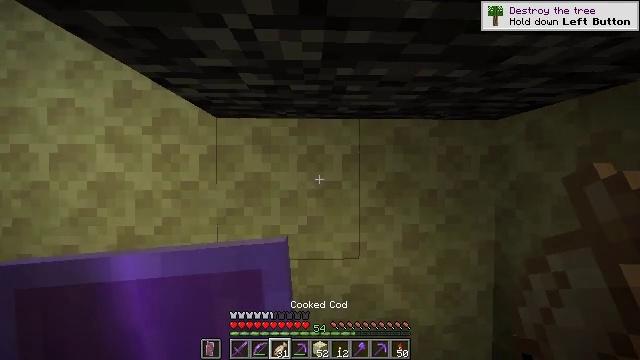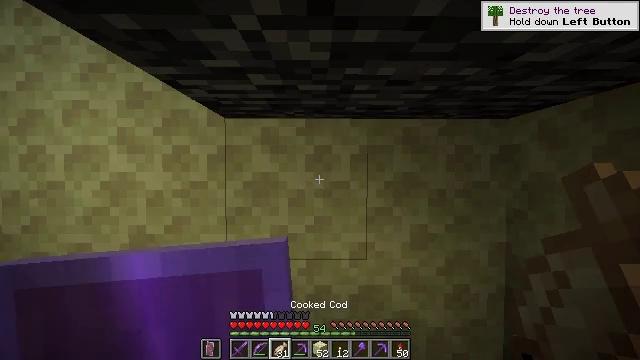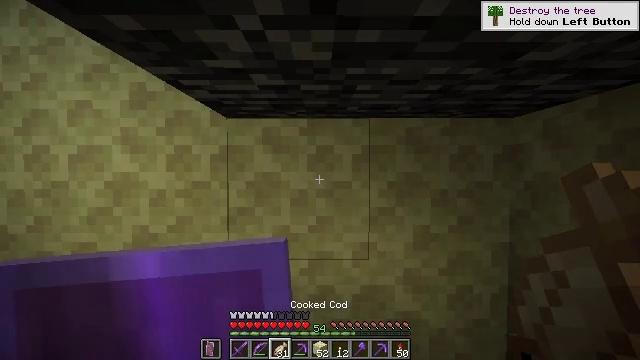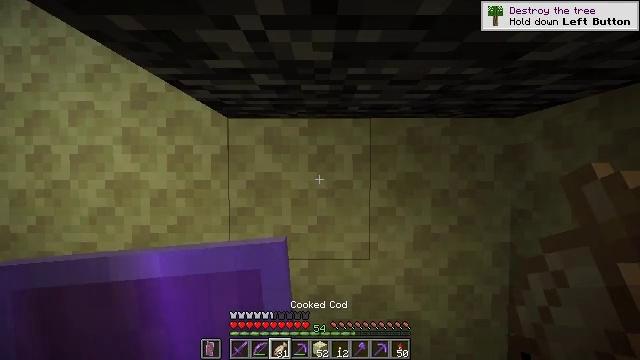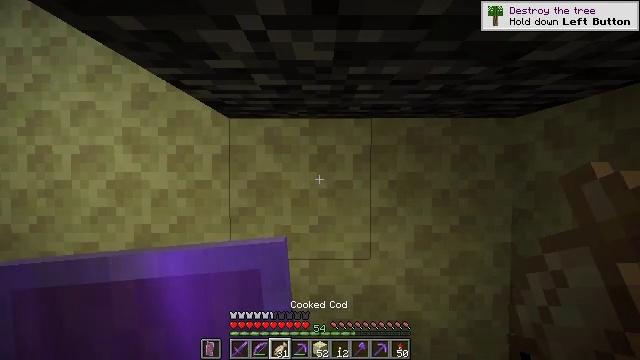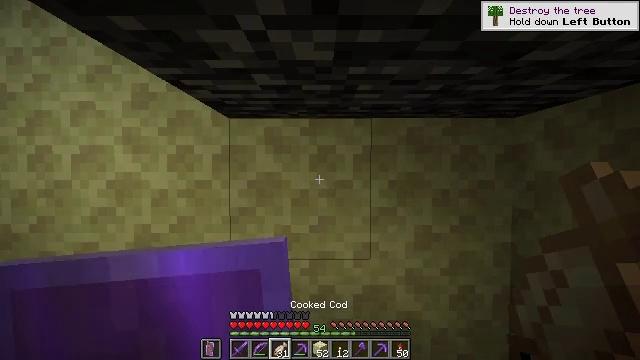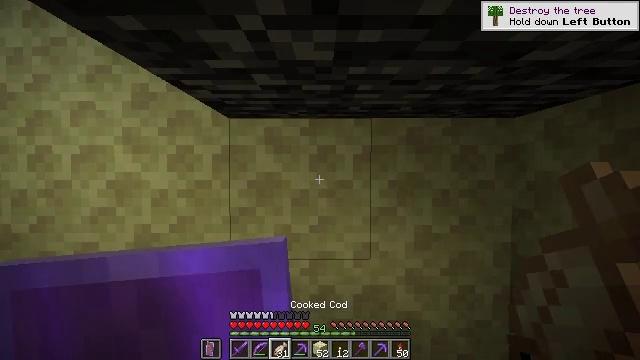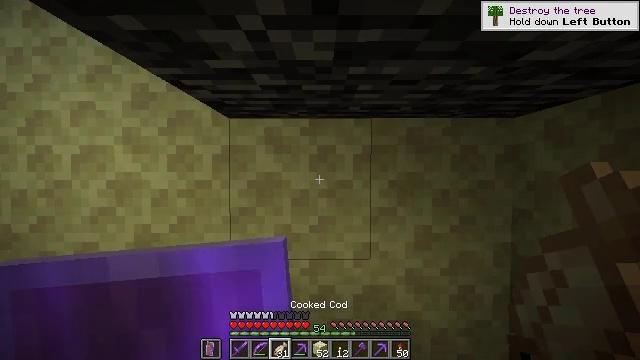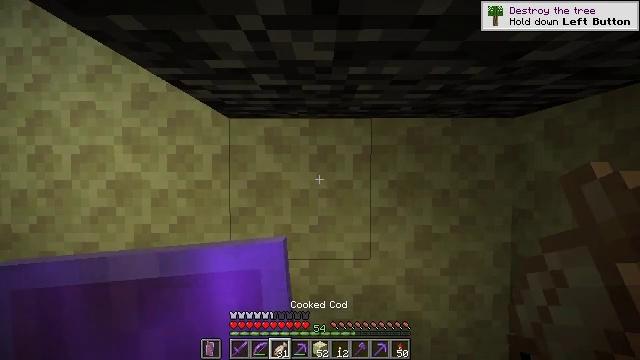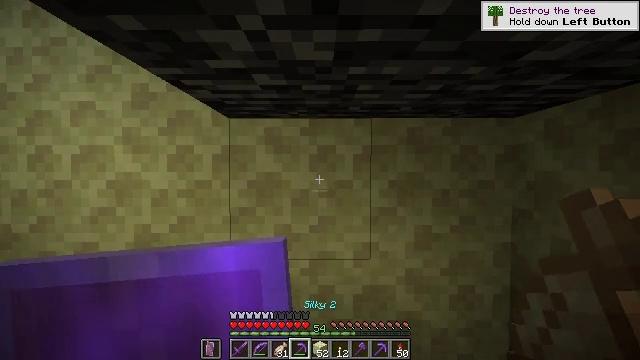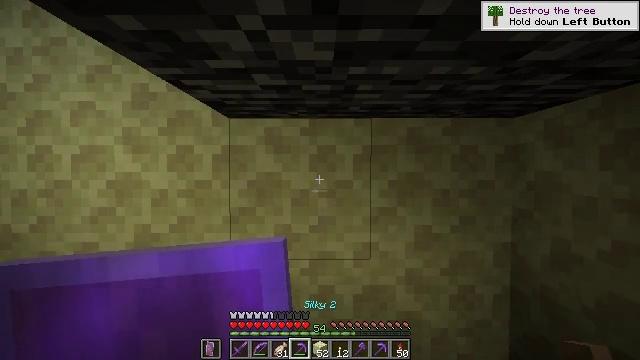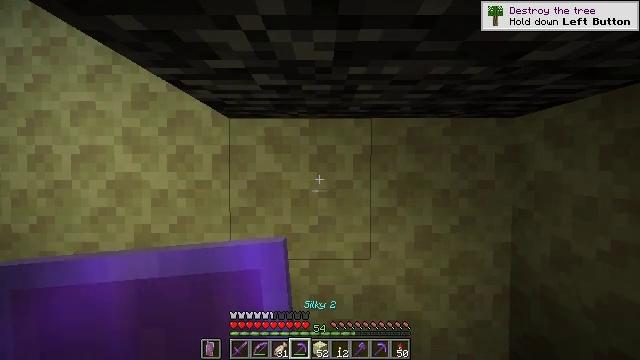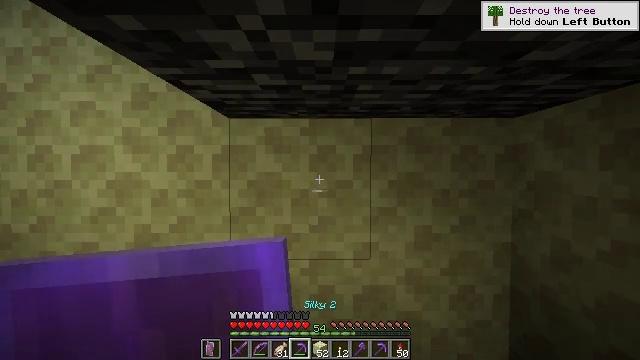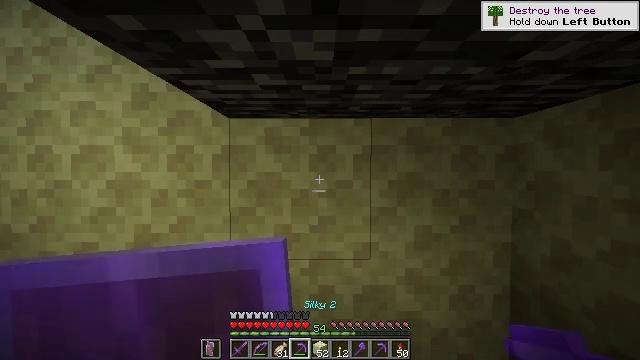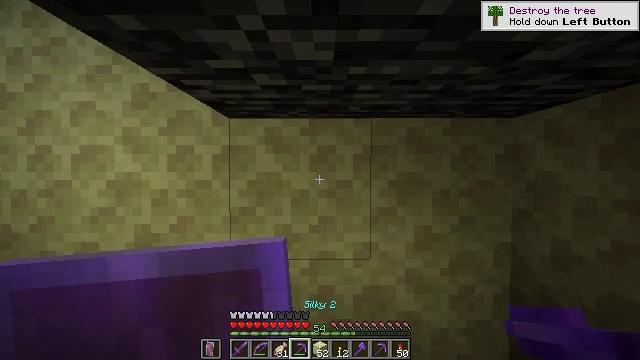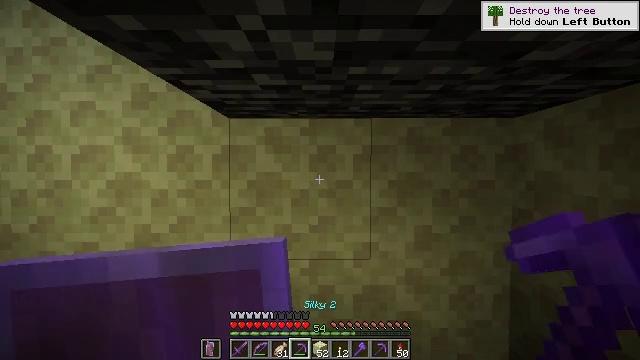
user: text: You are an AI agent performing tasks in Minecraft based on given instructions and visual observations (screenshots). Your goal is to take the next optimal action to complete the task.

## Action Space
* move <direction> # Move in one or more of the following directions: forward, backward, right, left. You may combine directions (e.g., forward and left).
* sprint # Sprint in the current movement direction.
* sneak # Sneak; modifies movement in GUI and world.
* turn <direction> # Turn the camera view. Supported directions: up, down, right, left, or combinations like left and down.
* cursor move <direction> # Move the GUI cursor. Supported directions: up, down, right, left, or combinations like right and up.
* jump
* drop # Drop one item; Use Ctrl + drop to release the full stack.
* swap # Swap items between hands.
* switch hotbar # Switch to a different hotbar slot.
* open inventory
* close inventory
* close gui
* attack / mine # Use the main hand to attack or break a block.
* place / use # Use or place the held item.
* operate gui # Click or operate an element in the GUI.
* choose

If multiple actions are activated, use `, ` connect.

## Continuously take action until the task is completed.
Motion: motion action
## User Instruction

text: Dig the end stone for building materials.
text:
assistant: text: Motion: turn left
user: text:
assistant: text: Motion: no_op
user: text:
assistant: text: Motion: no_op
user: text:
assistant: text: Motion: no_op
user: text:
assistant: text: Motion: no_op
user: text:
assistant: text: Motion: no_op
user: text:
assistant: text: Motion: no_op
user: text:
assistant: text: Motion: no_op
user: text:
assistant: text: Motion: no_op
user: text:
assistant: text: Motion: no_op
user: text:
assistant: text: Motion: no_op
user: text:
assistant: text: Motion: no_op
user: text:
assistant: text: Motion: no_op
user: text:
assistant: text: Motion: no_op
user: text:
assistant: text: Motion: no_op
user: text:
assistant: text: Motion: no_op
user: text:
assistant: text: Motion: attack / mine
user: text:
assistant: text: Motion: attack / mine
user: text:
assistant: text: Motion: attack / mine
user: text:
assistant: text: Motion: attack / mine
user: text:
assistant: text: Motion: attack / mine
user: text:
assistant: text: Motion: attack / mine
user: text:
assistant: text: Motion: attack / mine
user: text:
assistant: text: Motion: attack / mine
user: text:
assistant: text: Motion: attack / mine
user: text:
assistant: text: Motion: attack / mine
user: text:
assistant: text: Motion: attack / mine
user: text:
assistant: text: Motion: attack / mine
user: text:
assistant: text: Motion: attack / mine
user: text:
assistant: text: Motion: turn down, attack / mine